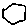
Label: hexagon